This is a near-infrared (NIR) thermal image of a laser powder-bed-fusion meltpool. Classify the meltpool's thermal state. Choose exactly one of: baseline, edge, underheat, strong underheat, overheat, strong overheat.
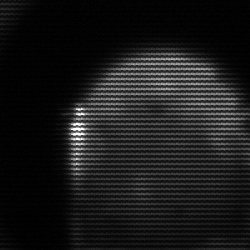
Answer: edge